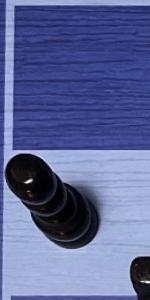
Label: Pawn_Black